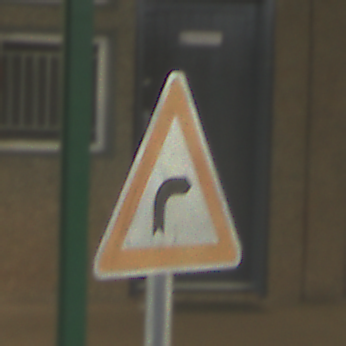
Verkehrszeichen: KurveRechts
Umgebung: Roofed, Special
Tageszeit: MorningAfternoon
Wetter: NotSpecified
Licht: Artificial
Jahreszeit: NotSpecified
Kontrast: MediumContrast